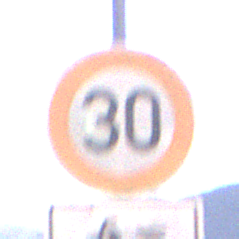
Verkehrszeichen: Geschwindigkeit30
Zusatzzeichen unten: HinweisDurchSinnbild19
Umgebung: Outdoor, Nature
Tageszeit: MorningAfternoon
Wetter: Clear
Licht: Natural
Jahreszeit: NotSpecified
Kontrast: HighContrast